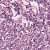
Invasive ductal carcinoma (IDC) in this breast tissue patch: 1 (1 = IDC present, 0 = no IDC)